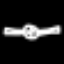
Label: clock